Interaction volume radius: 5 \u00c5
Interaction volume height: 20 \u00c5
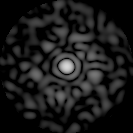
Disorder parameter: 0.8089